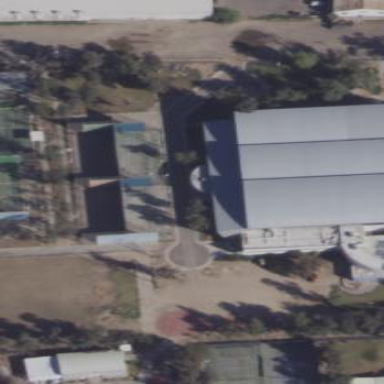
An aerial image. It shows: Sports centre dedicated to swimming activities.